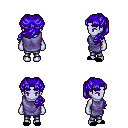
a pixel art fantasy rpg character, female body template, dark elf, purple skin, chain tabard jacket, metal pants, blue princess hairstyle, black slippers, four views (front, back, left, right), 2x2 character sprite sheet, small pixel art, hard edges, no anti-aliasing